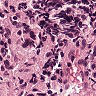
Metastatic tissue present: no